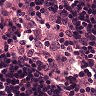
Metastatic tissue present: no